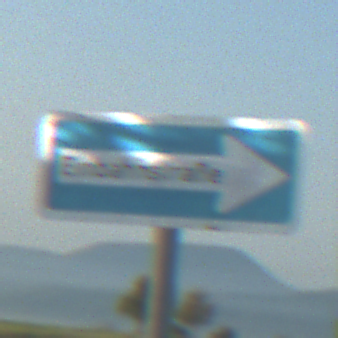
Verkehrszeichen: EinbahnstrasseRechtsweisend
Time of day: MorningAfternoon
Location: Outdoor (Nature)
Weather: Clear
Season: NotSpecified
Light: Natural